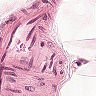
Metastatic tissue present: no